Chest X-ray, PA view. Patient: 55 years old, sex F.
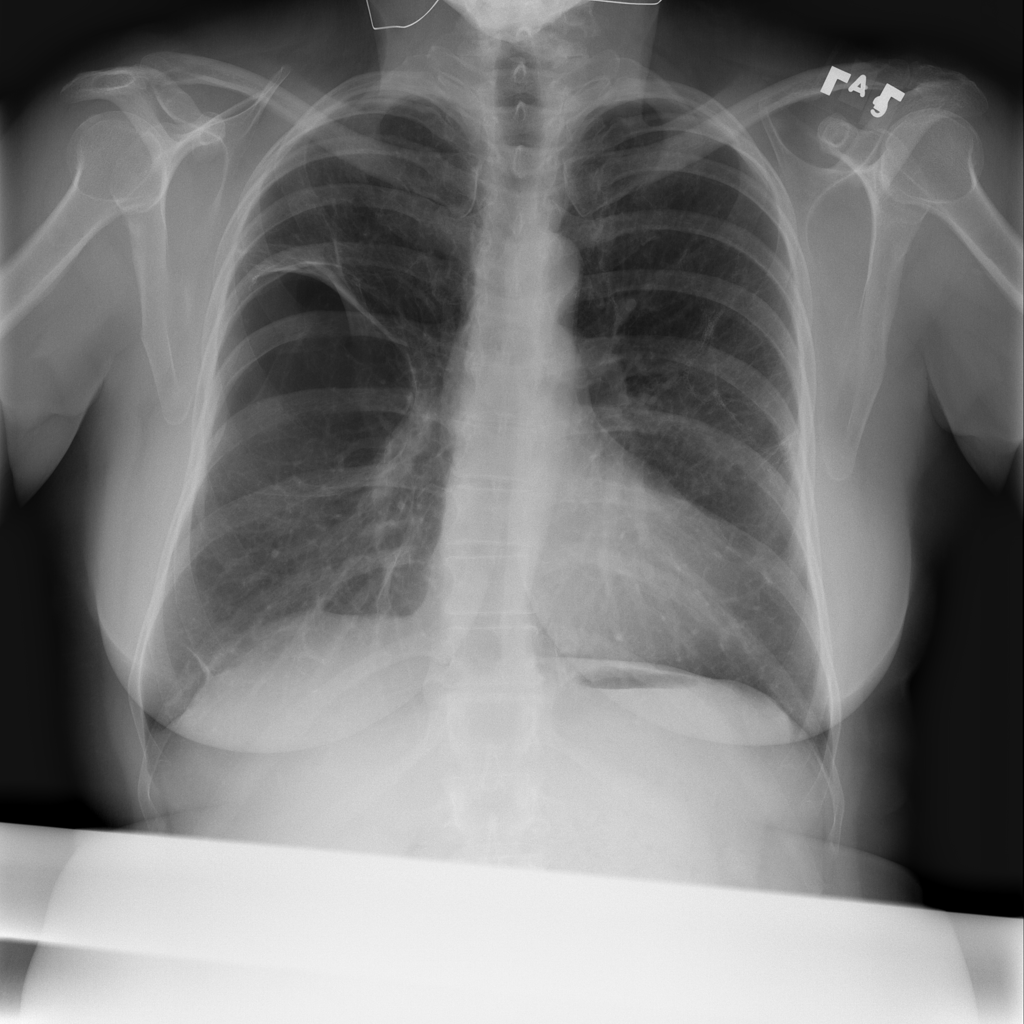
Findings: Pneumothorax